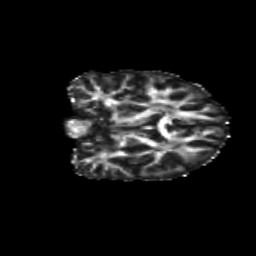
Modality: FA
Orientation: coronal
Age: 8
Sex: female
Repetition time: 9.512 s
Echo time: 0.089 s